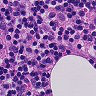
Metastatic tissue present: no